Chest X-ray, PA view. Patient: 68 years old, sex M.
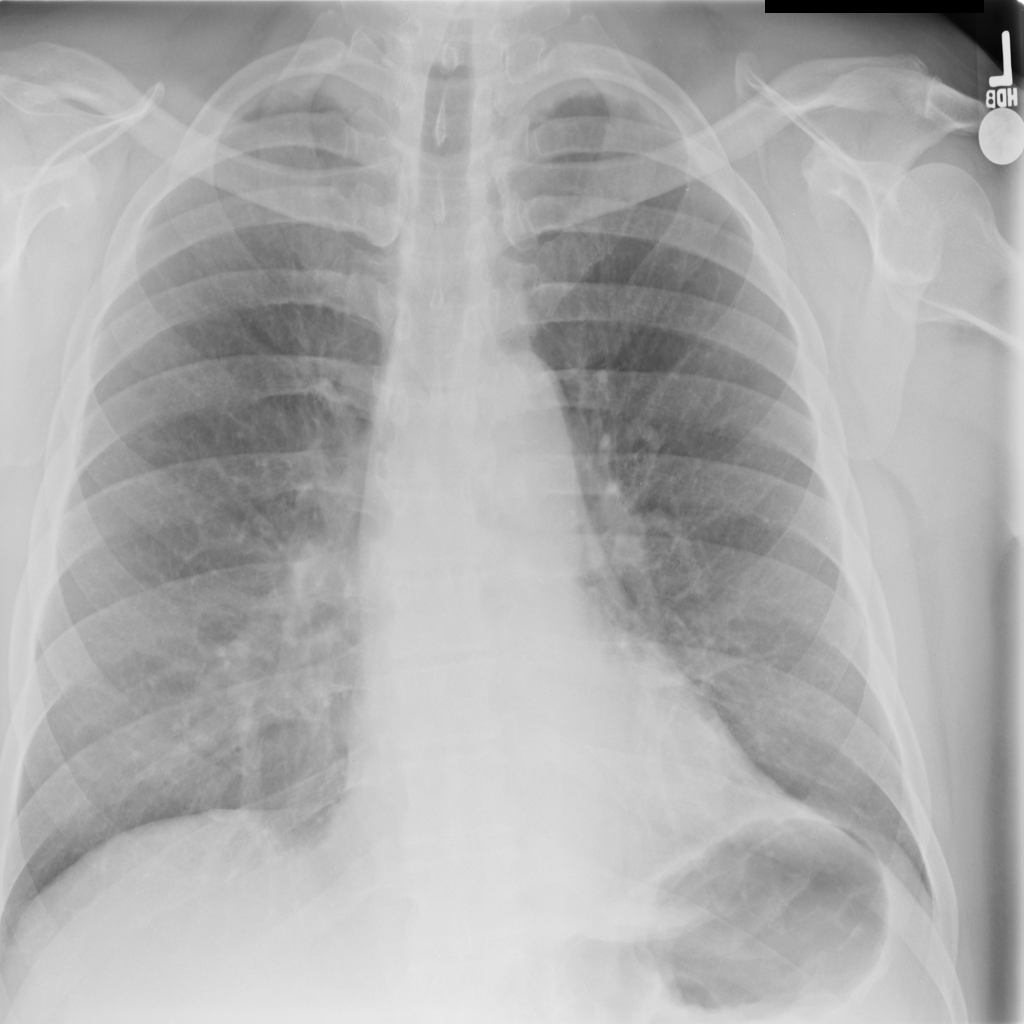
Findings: No Finding